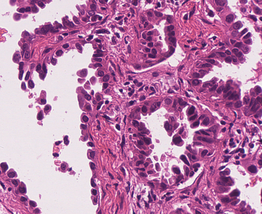
Tumor epithelial tissue: yes
Tumor-associated stroma tissue: yes
Normal tissue: no